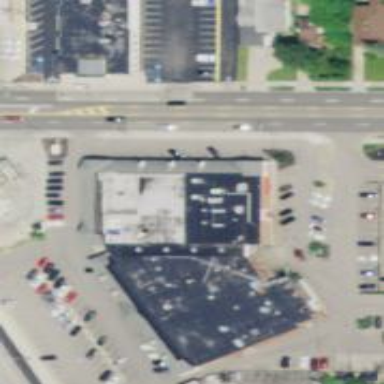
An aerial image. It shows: Commercial building.